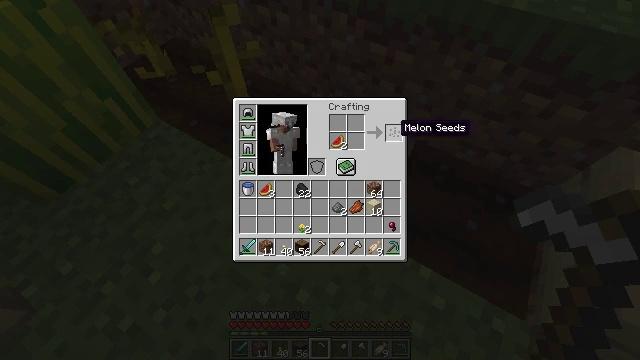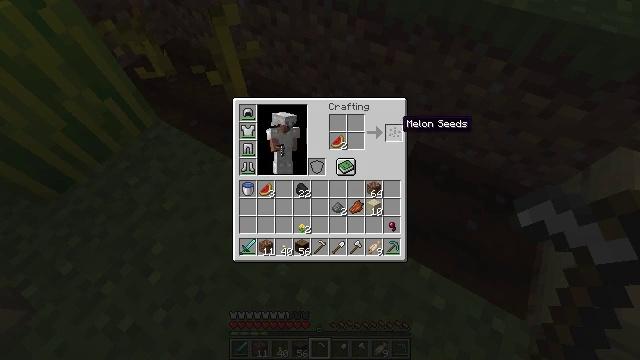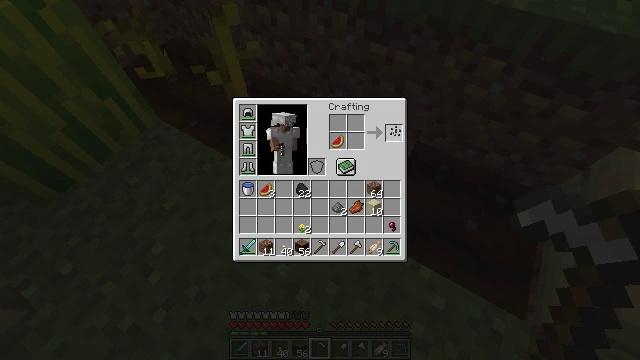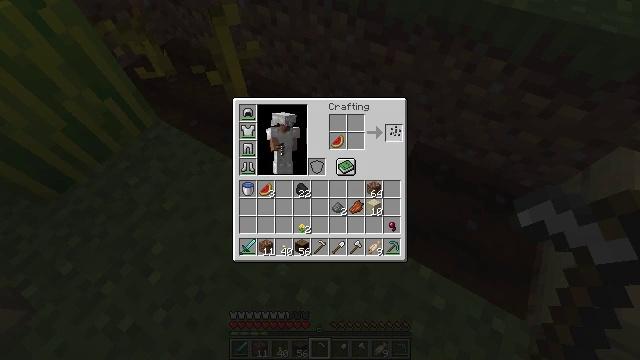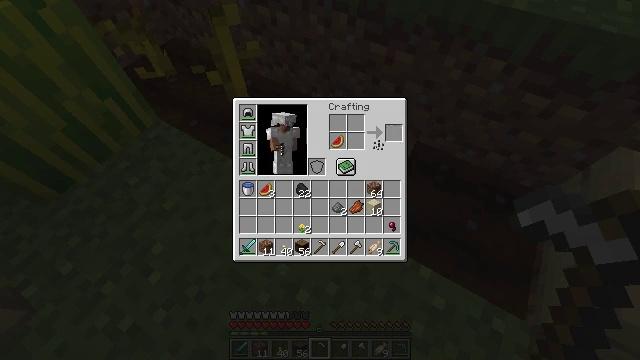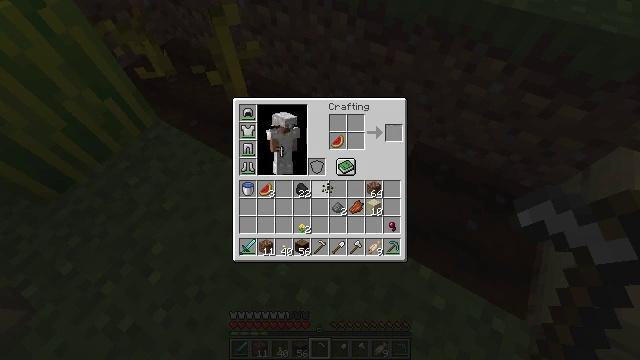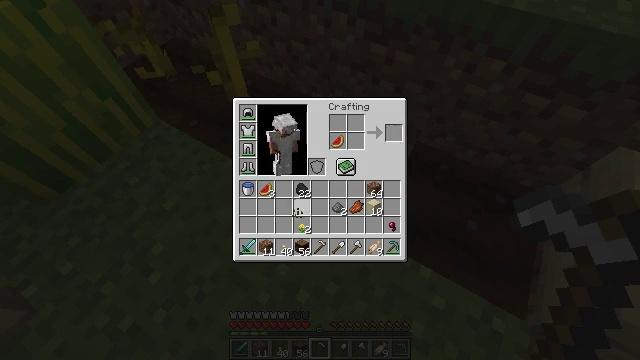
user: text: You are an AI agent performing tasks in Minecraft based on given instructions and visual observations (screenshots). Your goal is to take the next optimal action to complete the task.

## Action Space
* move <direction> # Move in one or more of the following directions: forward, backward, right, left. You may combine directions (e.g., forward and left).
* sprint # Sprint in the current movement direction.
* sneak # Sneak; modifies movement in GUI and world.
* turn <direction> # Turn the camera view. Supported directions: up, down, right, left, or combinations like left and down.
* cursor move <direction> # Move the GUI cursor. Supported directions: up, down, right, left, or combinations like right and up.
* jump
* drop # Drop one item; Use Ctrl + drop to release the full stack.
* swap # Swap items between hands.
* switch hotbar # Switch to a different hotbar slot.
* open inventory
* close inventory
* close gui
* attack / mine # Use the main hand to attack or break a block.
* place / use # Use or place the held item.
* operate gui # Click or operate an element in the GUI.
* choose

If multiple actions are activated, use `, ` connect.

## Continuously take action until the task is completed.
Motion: motion action
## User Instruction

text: Produce melon seeds from melon slices at the crafting table.
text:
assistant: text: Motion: no_op
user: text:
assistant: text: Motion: operate gui
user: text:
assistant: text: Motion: operate gui
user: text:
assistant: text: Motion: cursor move left and down, operate gui
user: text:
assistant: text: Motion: cursor move left and down
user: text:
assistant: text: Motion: cursor move left and down
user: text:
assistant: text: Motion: no_op